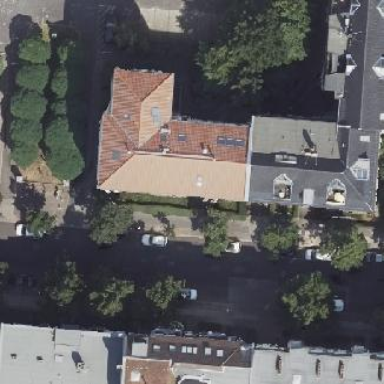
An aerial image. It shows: Image showing building with apartments.